Question: Hi i am new to jfreechart.
I want to remove the space allocated for title of the linechart's chartpanel in jfreechart.
Because I need to set height and width of chartpanel with the border of 10 pixels of the top panel which holds the chartpanel.
Pls help me..
Thanks in advance..

In the above graph I mentioned that at the top of the graph (title space) should be removed.so that i dont want to leave any space there.
If I did not give any title , it takes that space to display that graph.
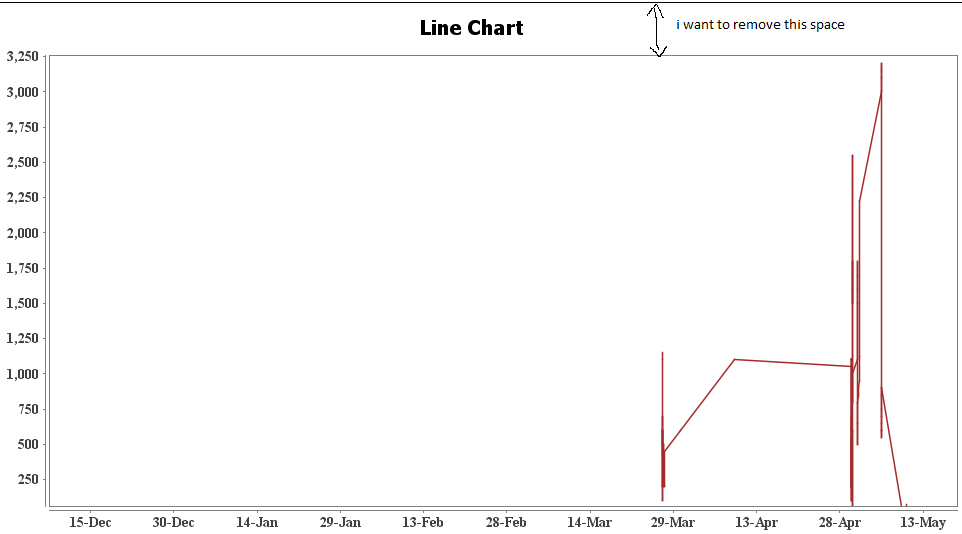
Answer: Assign empty string to title parameter in Create**Chart() function.
Fox example:
'''
final JFreeChart result = ChartFactory.createTimeSeriesChart(
"", //Empty title
"Time",
"Value",
dataset,
true,
true,
false
);
'''